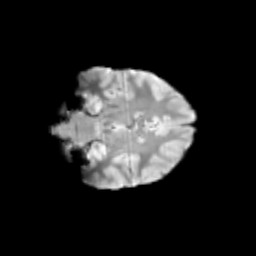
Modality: T2w
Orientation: coronal
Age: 11
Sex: female
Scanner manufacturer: siemens
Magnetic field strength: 3 T
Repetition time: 3.8 s
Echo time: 0.07 s